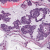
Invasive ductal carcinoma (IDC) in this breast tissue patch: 1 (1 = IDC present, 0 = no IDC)